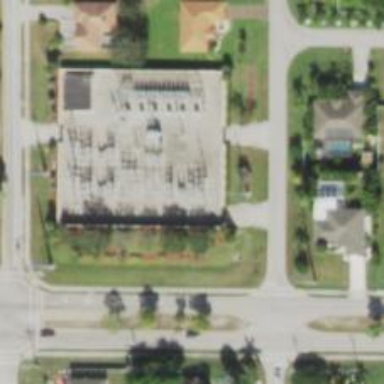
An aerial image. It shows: Switch used for power control.